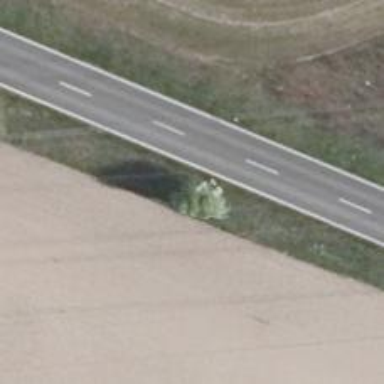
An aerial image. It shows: Deciduous tree with broadleaved leaves.